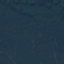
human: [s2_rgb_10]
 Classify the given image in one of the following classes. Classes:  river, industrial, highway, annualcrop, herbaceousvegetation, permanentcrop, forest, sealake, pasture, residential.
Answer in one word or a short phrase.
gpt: Forest